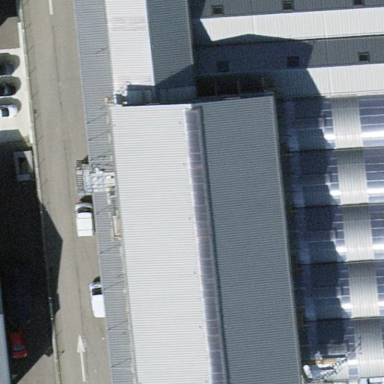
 and it runs along the orientation of the building."